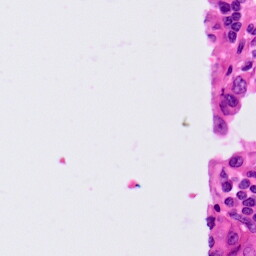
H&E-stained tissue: Lung